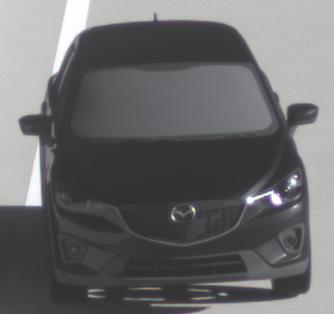
Make: Mazda
Model: CX-5 2.0 SKYACTIV-G 160
Detailed model: CX-5 (GH)
Model produced from: 2012/04
Model produced until: 2015/02
Doors: 5
Color: black
Road condition: dry road
Daytime: morning or afternoon
Contrast: high contrast